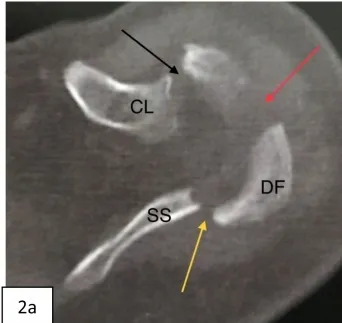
Left shoulder CT.
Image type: radiology (ct)